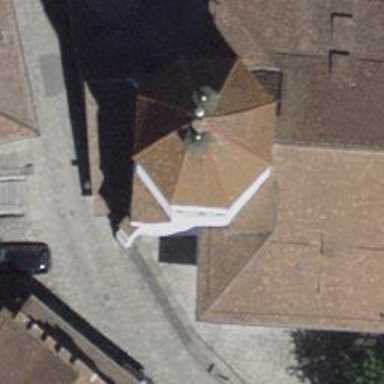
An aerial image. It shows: Bell tower that is man-made.